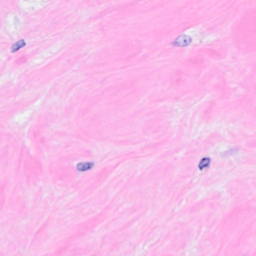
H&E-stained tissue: Breast